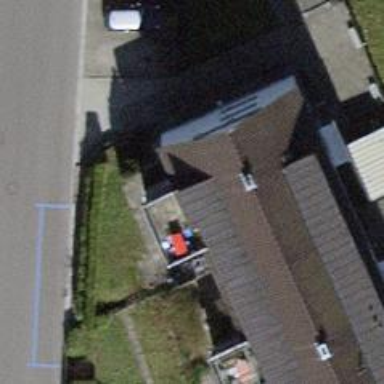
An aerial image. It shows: Building with tiled roof.